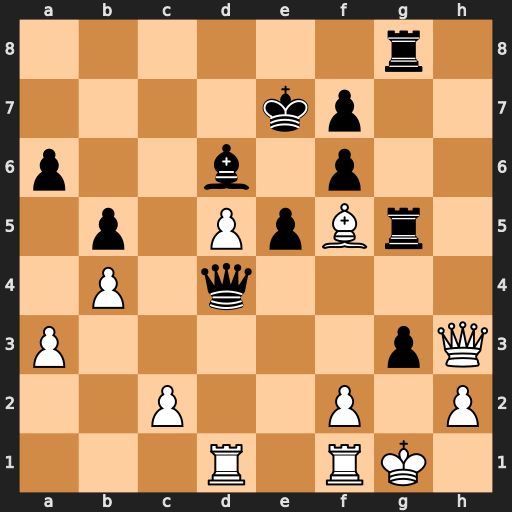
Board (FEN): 6r1/4kp2/p2b1p2/1p1PpBr1/1P1q4/P5pQ/2P2P1P/3R1RK1
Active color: w
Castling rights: -
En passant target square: -
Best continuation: Rxd4 gxf2+ Kxf2